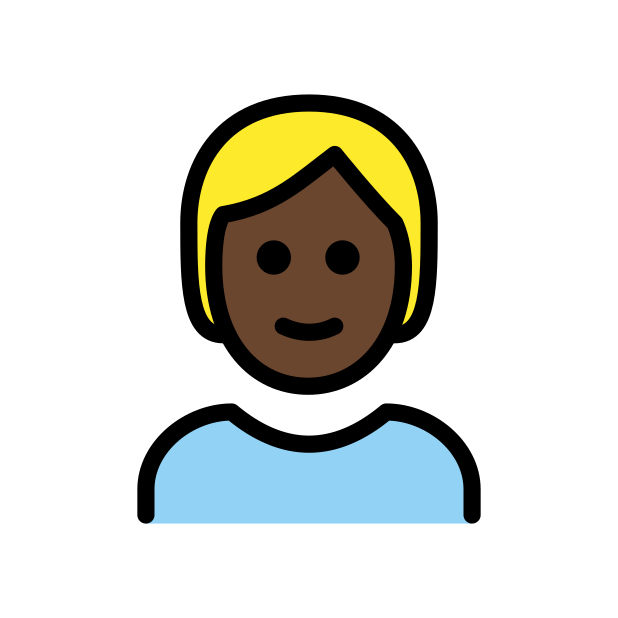
person: dark skin tone, blond hair